Field crop: maize
Growth stage: 2
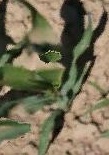
Species: maize